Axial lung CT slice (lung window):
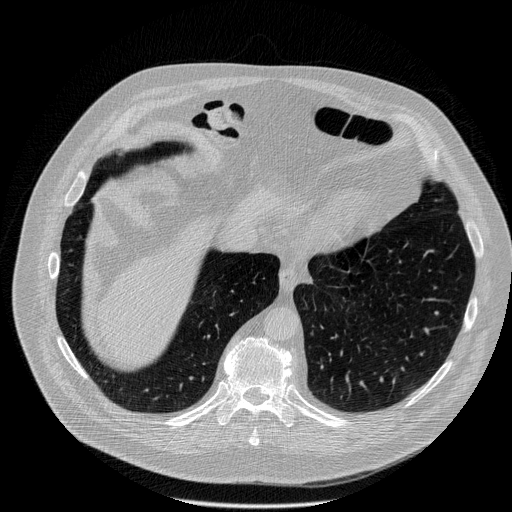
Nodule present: no